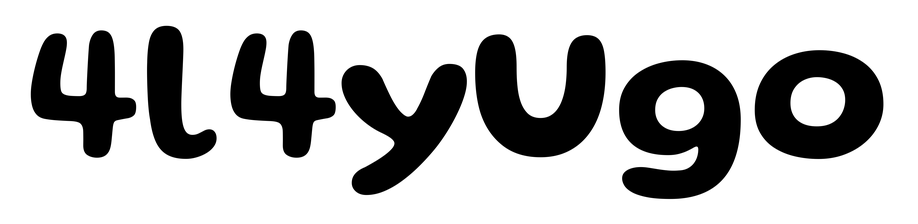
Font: Gluten_SemiBold